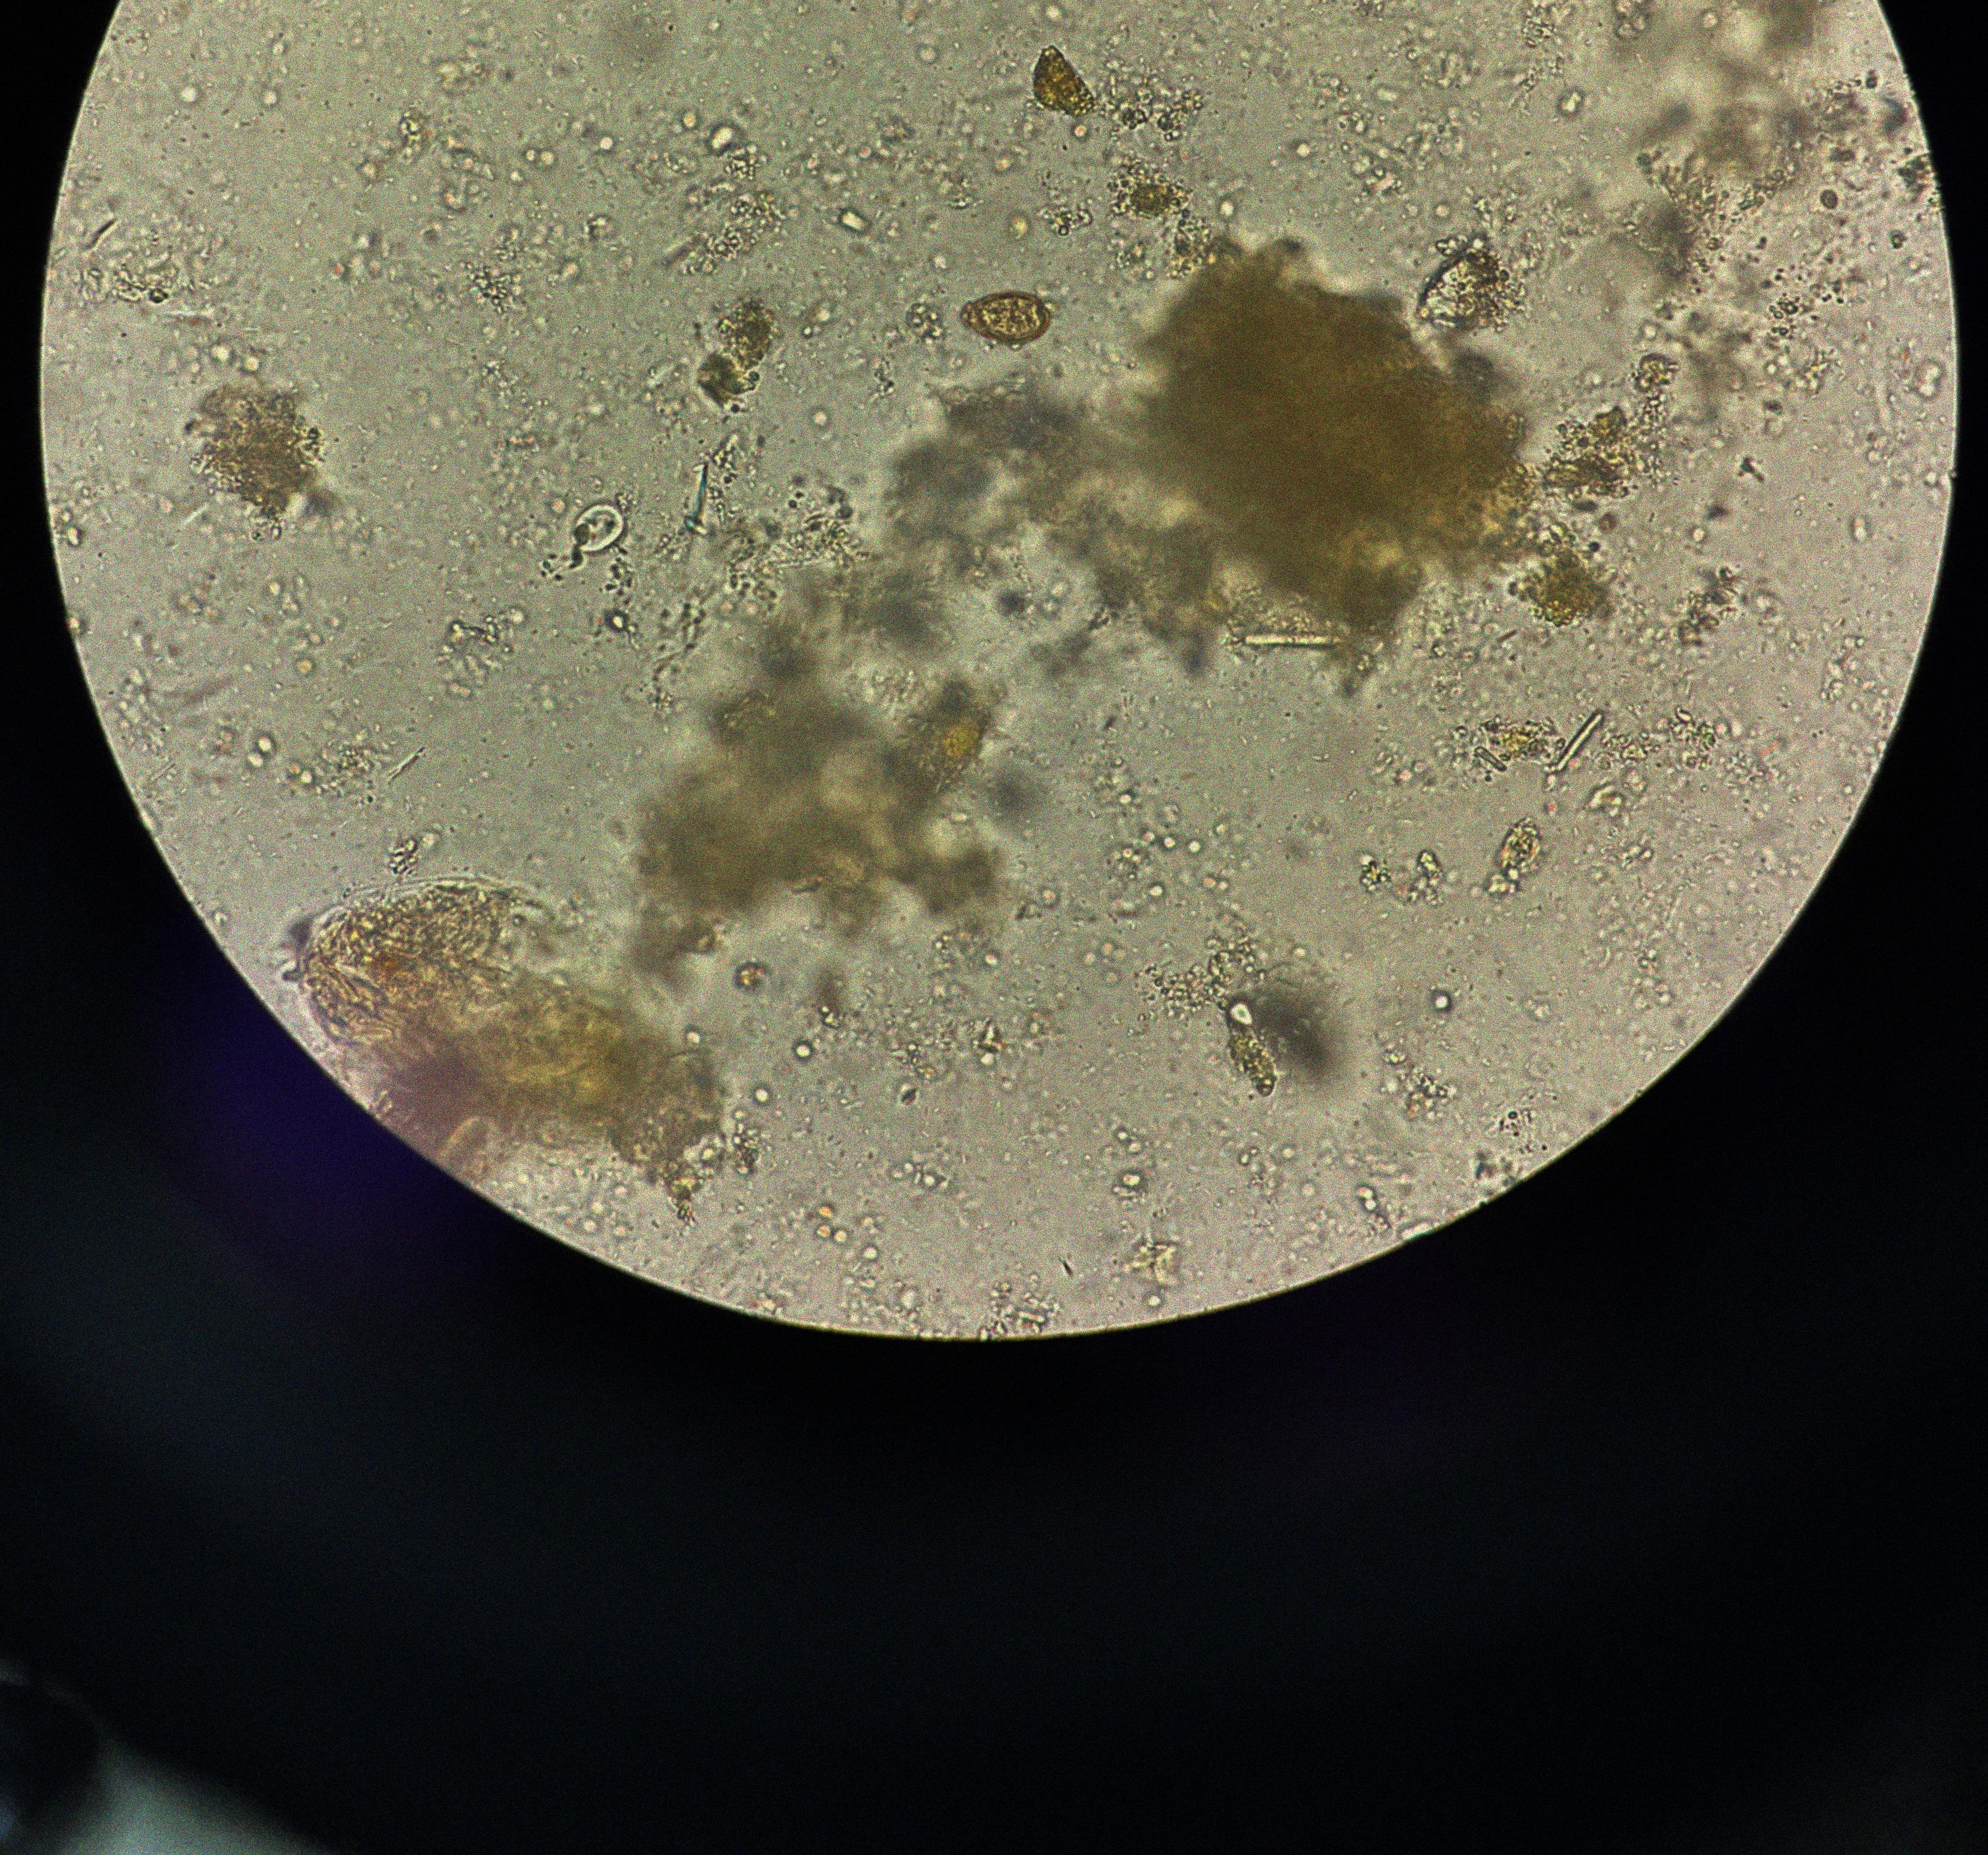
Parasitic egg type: Opisthorchis viverrine